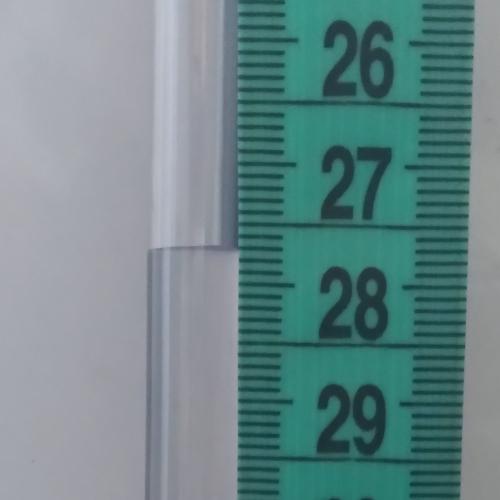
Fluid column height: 27.7 cm